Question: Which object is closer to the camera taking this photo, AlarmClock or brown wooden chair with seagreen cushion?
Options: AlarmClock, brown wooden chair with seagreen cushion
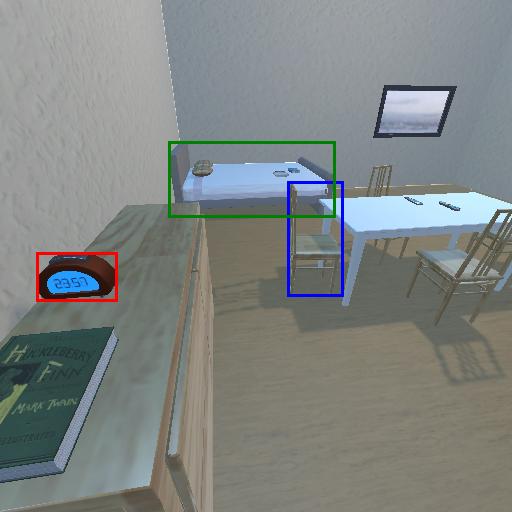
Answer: AlarmClock